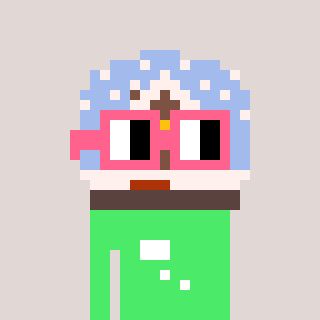
a pixel art character with square pink glasses, a snow globe-shaped head and a teal-colored body on a warm background